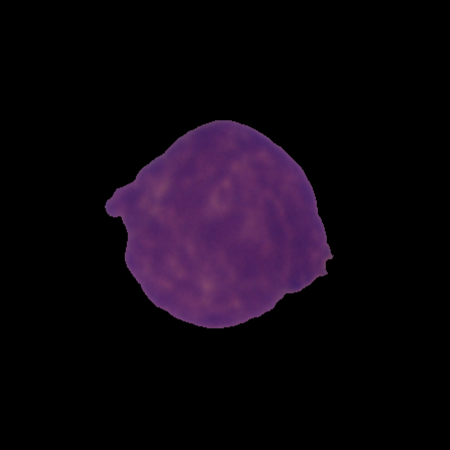
Label: cancer